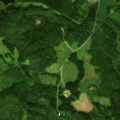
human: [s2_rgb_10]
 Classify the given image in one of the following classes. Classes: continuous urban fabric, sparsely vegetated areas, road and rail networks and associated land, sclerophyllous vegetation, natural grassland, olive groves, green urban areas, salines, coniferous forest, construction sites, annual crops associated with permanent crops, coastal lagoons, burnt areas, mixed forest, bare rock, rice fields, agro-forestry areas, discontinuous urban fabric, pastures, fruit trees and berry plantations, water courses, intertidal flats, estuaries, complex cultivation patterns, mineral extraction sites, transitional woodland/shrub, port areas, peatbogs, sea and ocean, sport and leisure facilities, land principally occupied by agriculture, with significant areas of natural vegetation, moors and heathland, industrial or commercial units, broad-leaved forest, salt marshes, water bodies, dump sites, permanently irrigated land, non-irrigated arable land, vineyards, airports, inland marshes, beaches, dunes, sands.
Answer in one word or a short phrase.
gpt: coniferous forest, mixed forest, transitional woodland/shrub